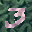
Label: 3